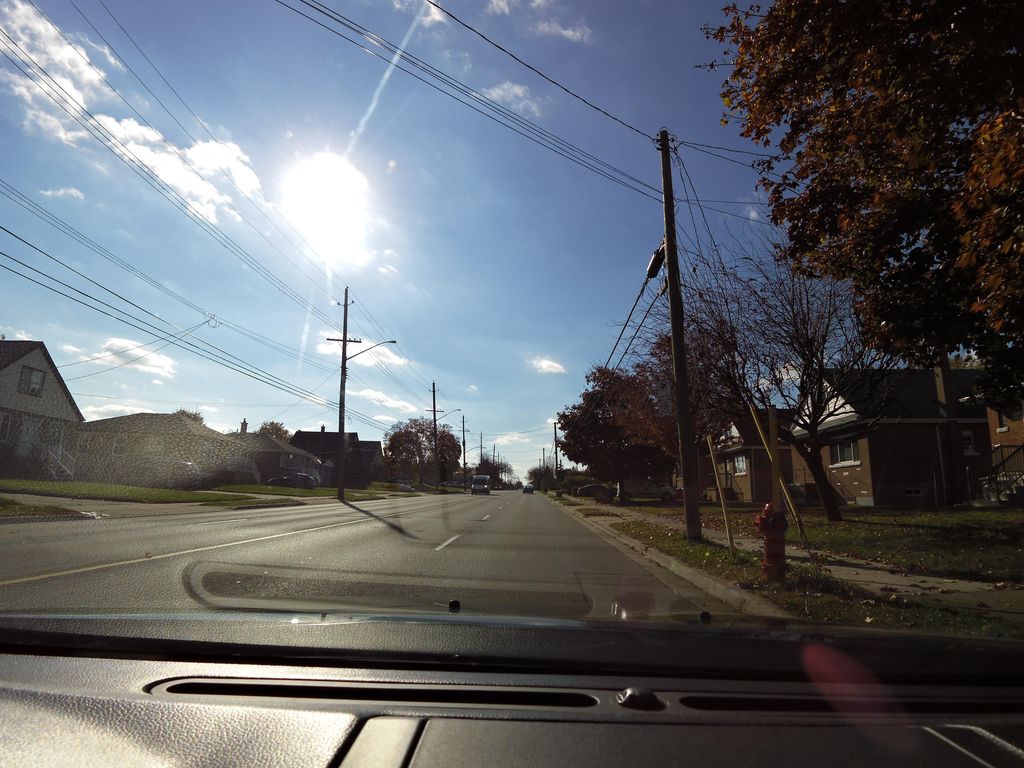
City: hamilton